Question: On my website, after a user registers they can change their username at any time. The minimum amount of characters is 6 and max amount is 25.
Here's some of the coding to check the length and remove characters:
'''
$users_new_name = strip_tags($_POST['new_name']);
$new_name = preg_replace("/[^0-9a-zA-Z -]/", "", $users_new_name);
// Check Length
if (ctype_space($new_name)) {
$message = die('<span class="Fail">Error: Name Must Be At least 6 Characters Long!</i></span>');
}
if(strlen($new_name) < 6) {
$message = die('<span class="Fail">Error: Name Must Be At least 6 Characters Long!</i></span>');
}
if(strlen($new_name) > 25) {
$message = die('<span class="Fail">Error: Name Can't Be More Than 25 Characters Long!</i></span>');
}
'''
The issue I'm having is if you type in 5 spaces and then a letter or number, There new name will be that letter or number; Or if you type in a letter or number then 5 spaces. How could I prevent this from happening?
Here's a screenshot of the example
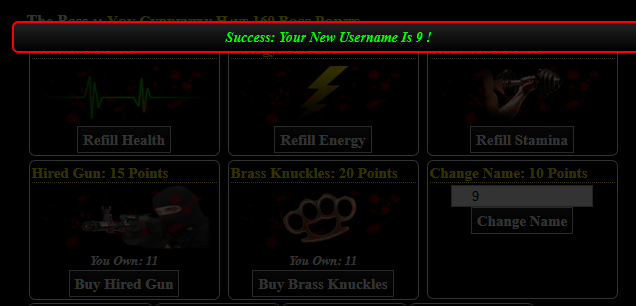
Answer: I do not understand why tags would be in a POST.
Spaces becomes a non-issue if you change:
'''
$users_new_name = strip_tags($_POST['new_name']);
'''
To
'''
$users_new_name = trim(strip_tags($_POST['new_name']));
'''
Or ideally (strip tags is unnecessary):
'''
$users_new_name = trim($_POST['new_name']);
'''
Change the RegEx expression to '/[^0-9a-zA-Z]/' to eliminate spaces and dashes.